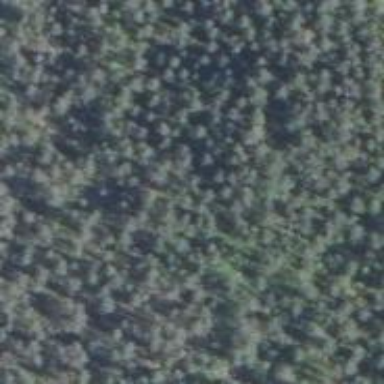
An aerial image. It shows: Needle-leaved woodland.